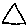
Label: triangle